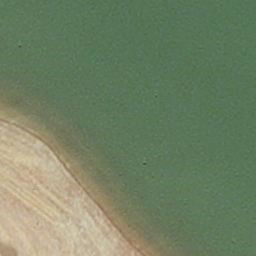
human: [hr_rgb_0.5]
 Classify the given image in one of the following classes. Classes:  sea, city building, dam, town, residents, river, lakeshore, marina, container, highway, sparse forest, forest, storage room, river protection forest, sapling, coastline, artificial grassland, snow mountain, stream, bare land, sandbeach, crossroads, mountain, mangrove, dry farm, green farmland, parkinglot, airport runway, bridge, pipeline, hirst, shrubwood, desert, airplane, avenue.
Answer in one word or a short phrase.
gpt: hirst